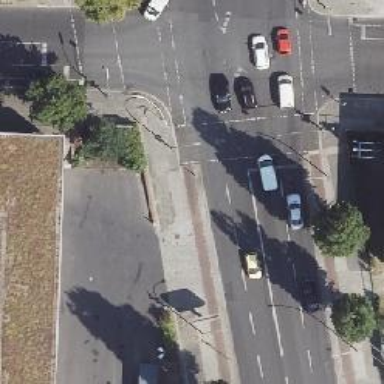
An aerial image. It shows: Road with traffic signals controlling the flow of traffic.